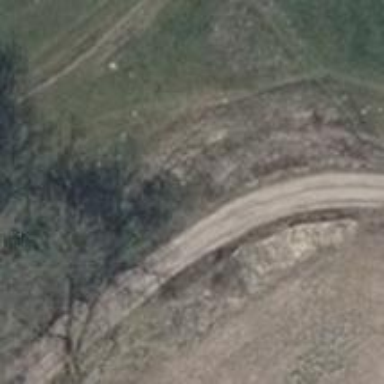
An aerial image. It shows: Gravel track of grade3 type.